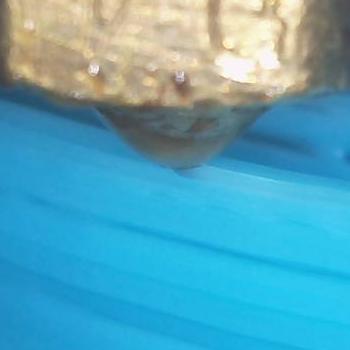
Flow rate: 56%